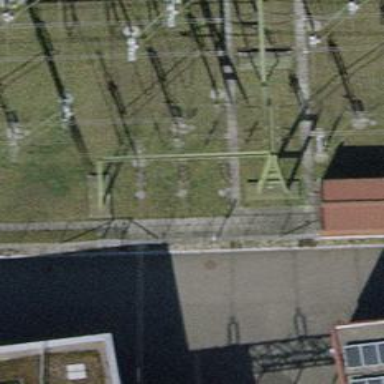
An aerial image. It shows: Bay where power lines run through.